Here is a 2-D grayscale rendering of raw rotating-machine vibration samples (signal-to-image). What is the most likely rotor condition (normal, misalignment, unbalance, looseness)?
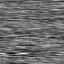
Answer: looseness